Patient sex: M
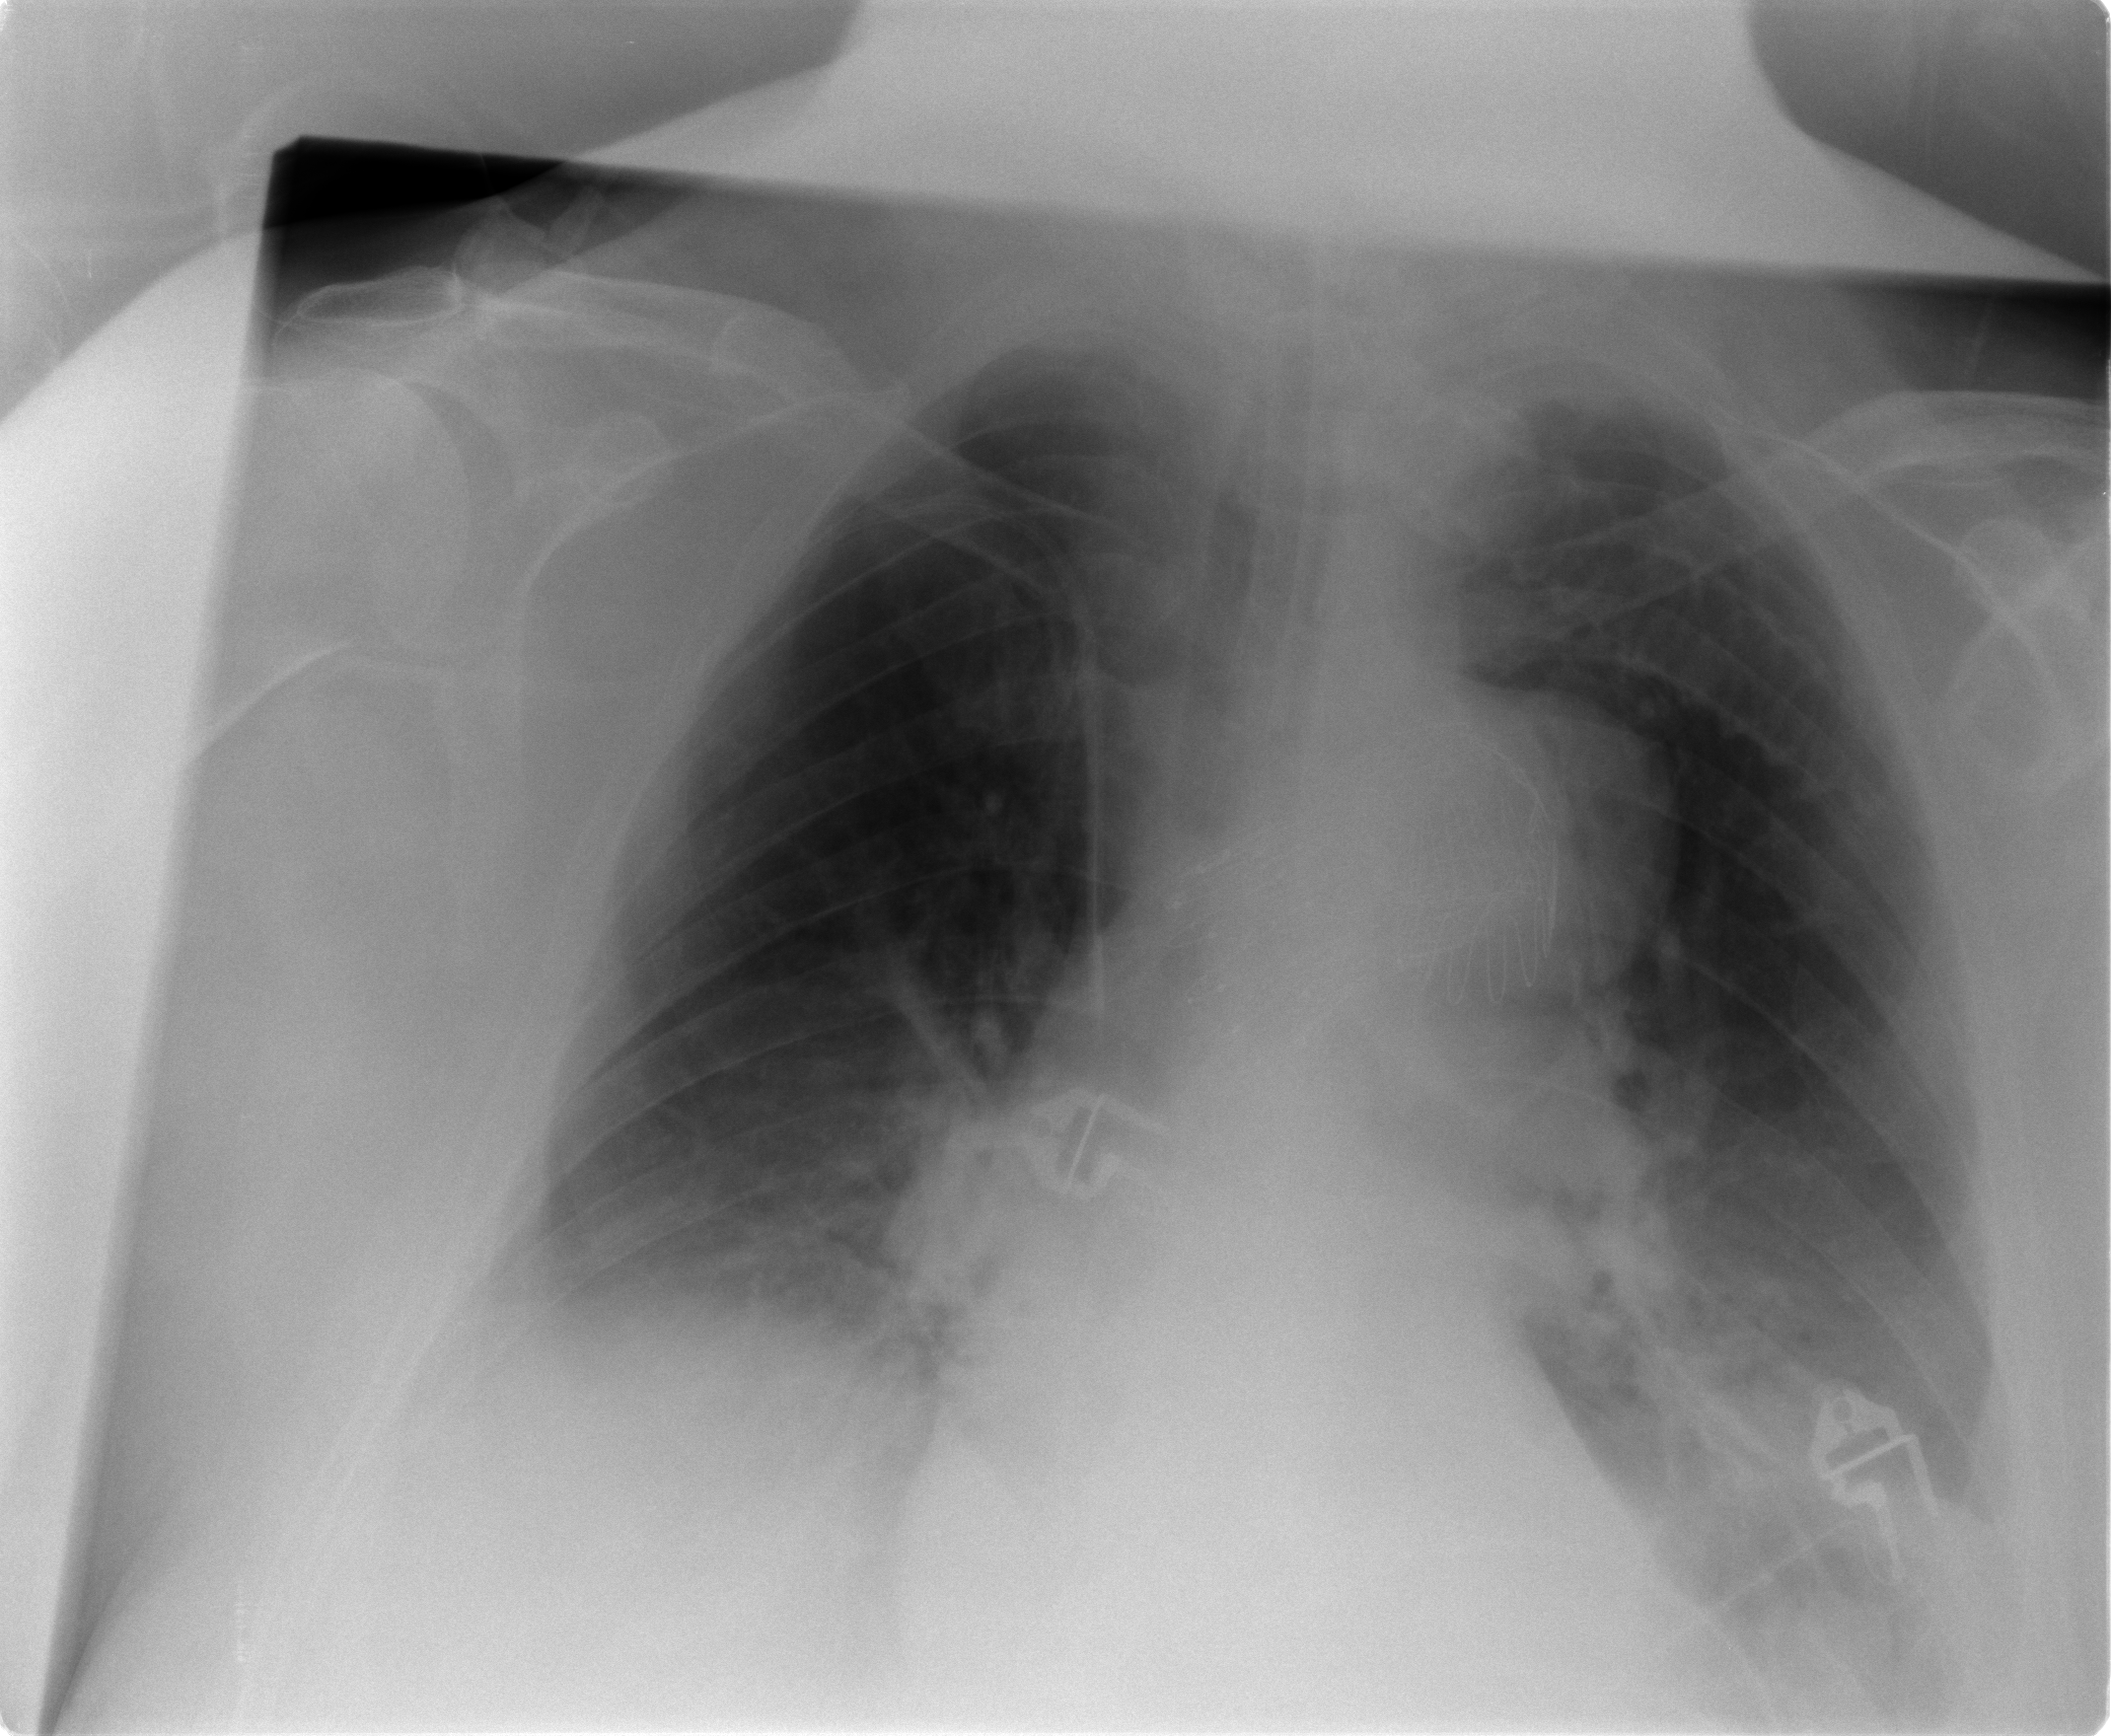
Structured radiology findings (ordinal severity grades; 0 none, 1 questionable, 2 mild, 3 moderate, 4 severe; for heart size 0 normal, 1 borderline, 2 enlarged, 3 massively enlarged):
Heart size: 0
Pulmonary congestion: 2
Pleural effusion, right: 1
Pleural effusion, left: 2
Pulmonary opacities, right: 0
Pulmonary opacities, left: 0
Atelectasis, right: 2
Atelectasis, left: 2